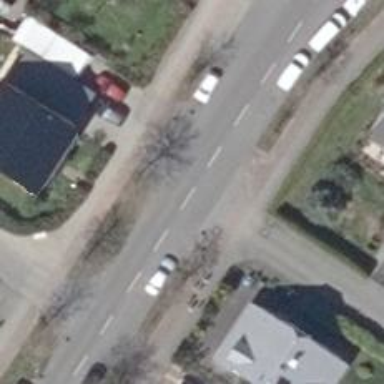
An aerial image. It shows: Residential road with asphalt surface.